Interaction volume radius: 5 \u00c5
Interaction volume height: 10 \u00c5
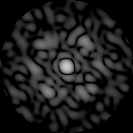
Disorder parameter: 0.7602